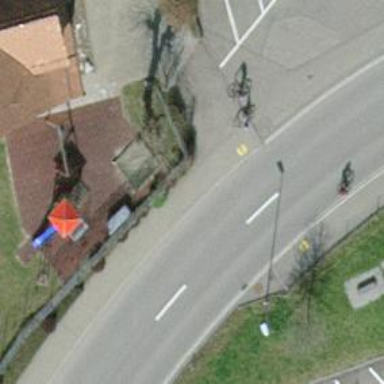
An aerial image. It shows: Crossing road.